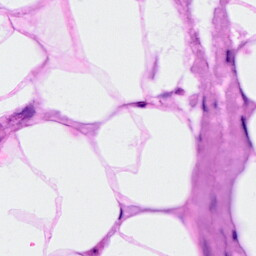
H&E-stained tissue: Breast